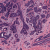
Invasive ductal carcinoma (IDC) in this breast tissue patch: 1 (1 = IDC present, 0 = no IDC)